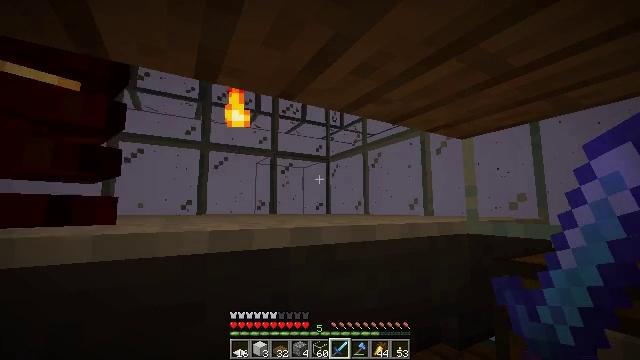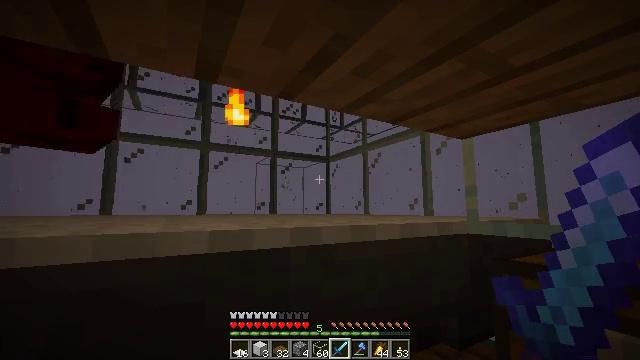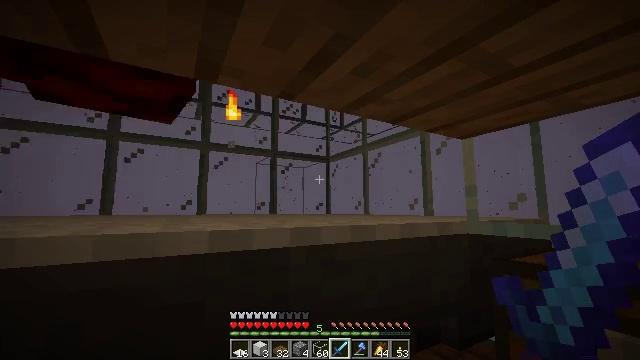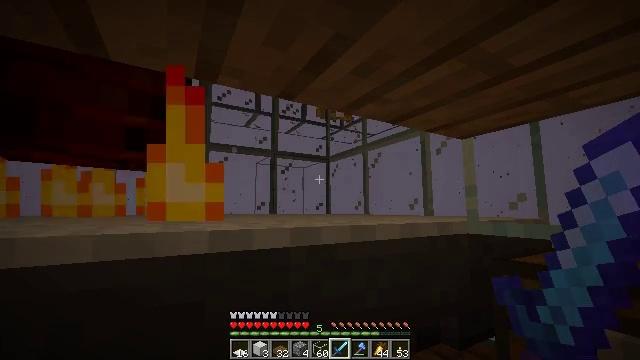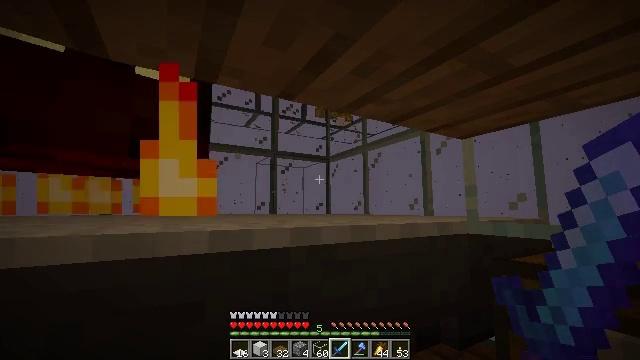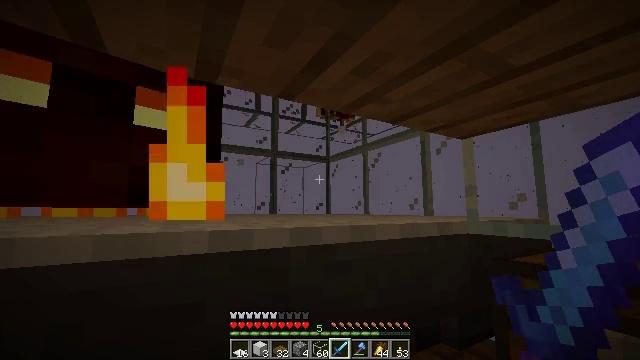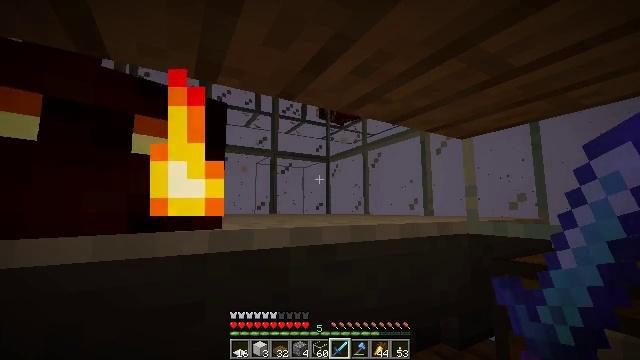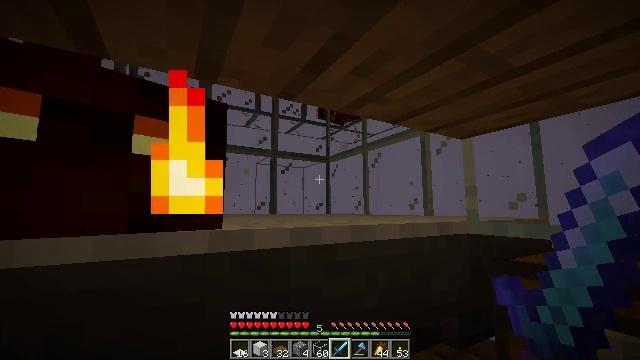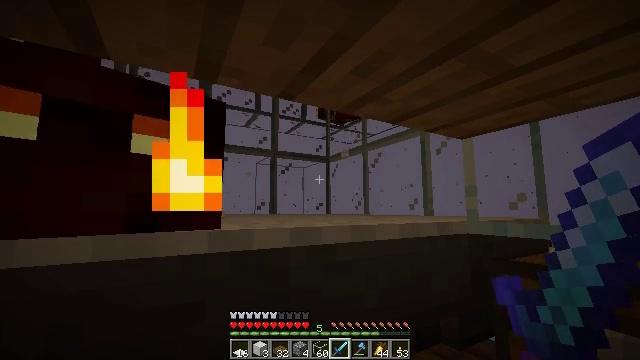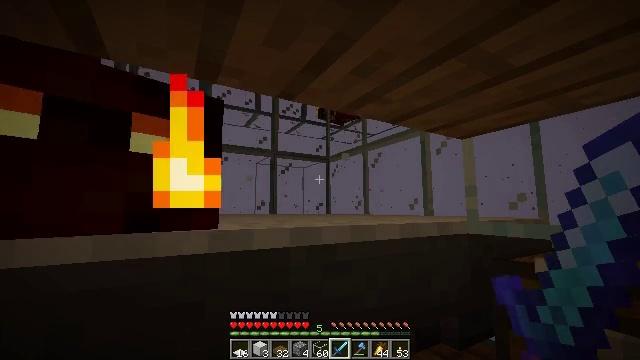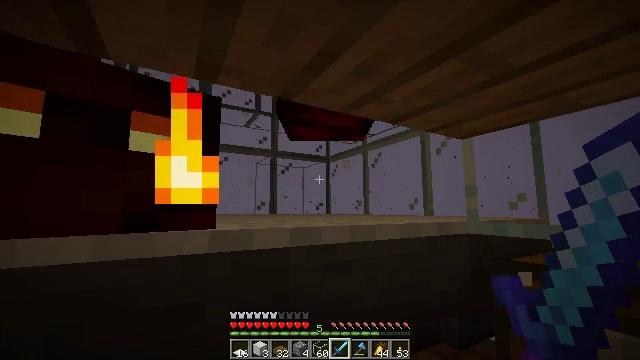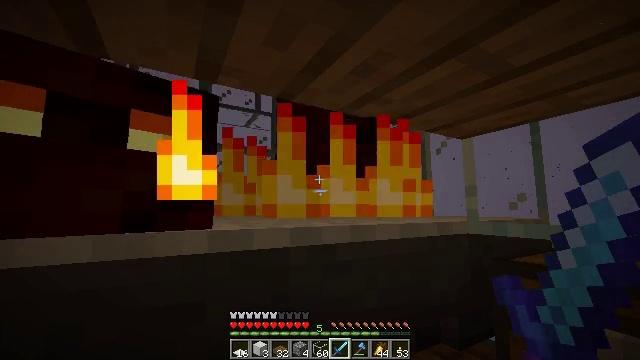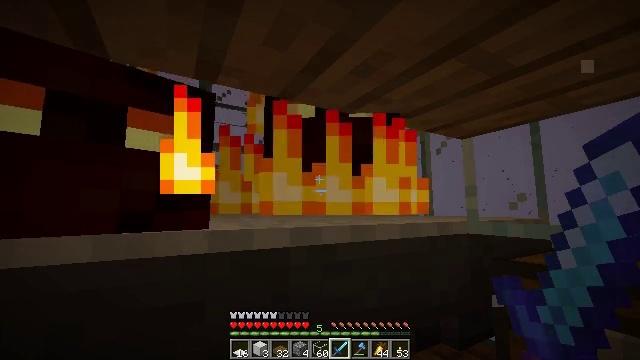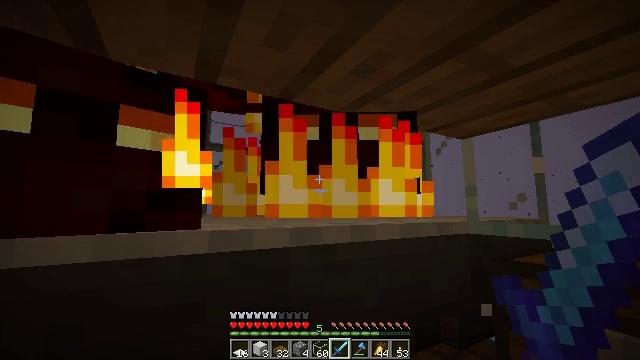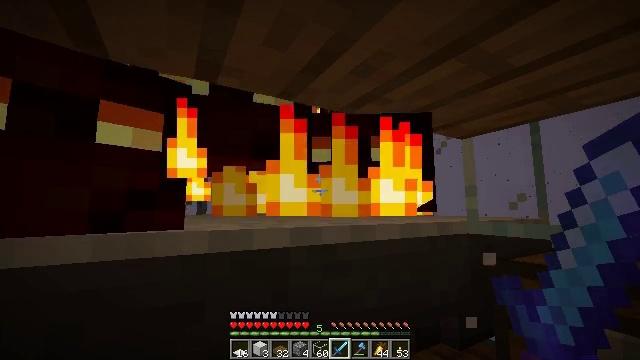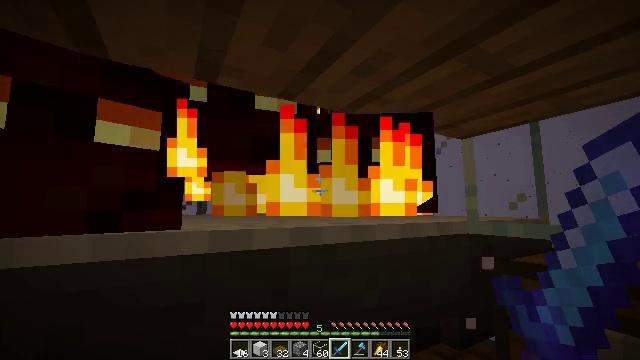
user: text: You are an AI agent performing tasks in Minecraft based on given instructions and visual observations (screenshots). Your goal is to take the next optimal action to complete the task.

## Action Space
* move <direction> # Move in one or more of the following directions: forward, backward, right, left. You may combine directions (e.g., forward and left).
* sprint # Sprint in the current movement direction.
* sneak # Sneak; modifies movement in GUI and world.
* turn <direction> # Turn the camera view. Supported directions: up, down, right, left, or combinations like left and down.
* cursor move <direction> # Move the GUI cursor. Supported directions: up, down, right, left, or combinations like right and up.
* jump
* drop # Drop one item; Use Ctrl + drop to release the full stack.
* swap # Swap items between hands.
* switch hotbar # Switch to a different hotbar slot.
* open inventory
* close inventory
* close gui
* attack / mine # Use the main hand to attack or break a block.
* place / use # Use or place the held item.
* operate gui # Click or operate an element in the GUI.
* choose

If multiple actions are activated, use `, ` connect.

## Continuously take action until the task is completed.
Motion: motion action
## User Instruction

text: Defeat a magma cube.
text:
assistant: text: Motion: no_op
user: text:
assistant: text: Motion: no_op
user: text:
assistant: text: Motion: no_op
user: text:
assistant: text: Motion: no_op
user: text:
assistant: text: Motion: no_op
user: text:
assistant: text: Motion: no_op
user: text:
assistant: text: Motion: no_op
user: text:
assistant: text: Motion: no_op
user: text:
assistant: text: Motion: no_op
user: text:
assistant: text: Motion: no_op
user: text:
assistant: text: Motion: no_op
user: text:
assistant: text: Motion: no_op
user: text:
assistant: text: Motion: no_op
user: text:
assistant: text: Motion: no_op
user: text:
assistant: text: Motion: no_op
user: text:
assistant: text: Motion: no_op
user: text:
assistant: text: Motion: no_op
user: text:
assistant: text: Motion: no_op
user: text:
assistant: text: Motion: no_op
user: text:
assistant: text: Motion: no_op
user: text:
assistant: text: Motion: no_op
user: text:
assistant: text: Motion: no_op
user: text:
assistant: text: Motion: no_op
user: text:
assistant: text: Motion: no_op
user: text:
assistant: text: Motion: no_op
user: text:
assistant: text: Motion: no_op
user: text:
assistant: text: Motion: no_op
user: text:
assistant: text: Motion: no_op
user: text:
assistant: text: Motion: no_op
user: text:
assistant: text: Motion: no_op